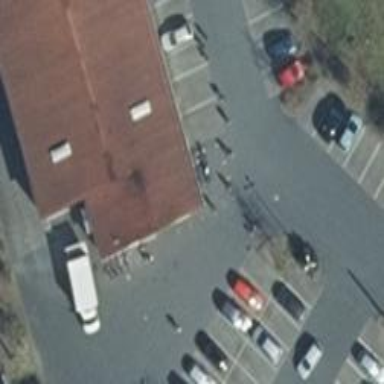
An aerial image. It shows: Bakery.